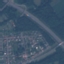
Land use / land cover: Highway